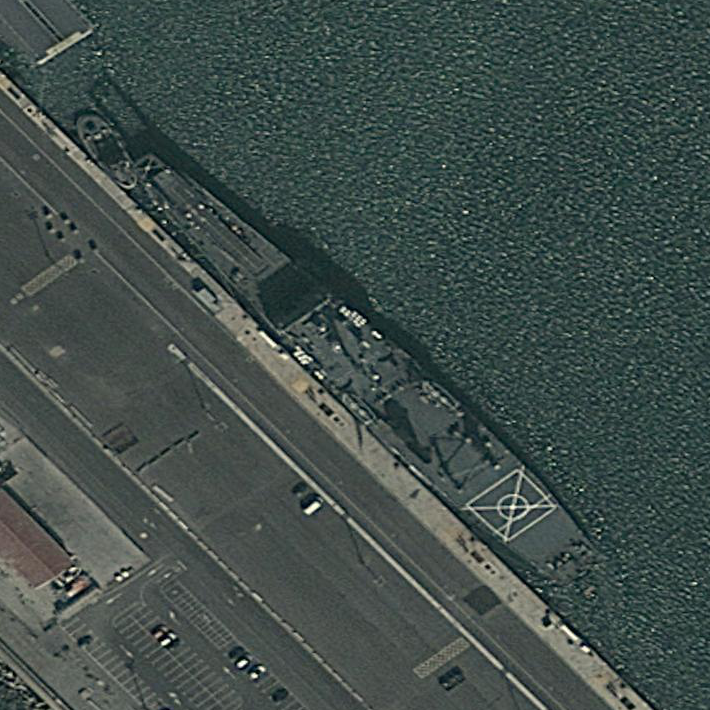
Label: cruiser